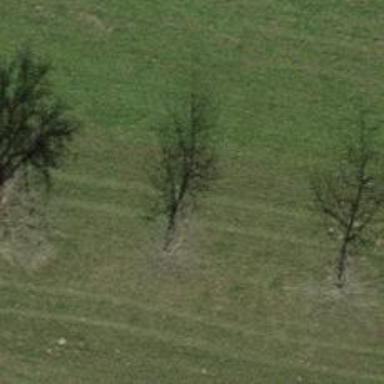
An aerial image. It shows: Single tag "natural: tree."